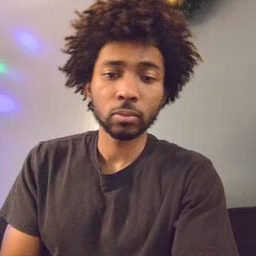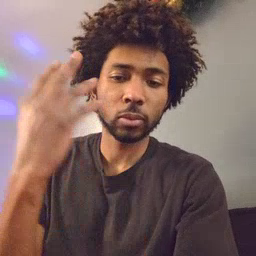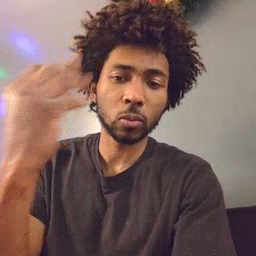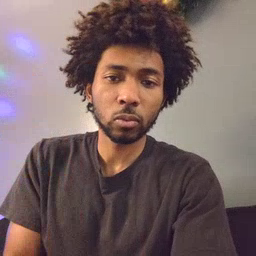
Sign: outside